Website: bh-photo
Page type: customer-info-address
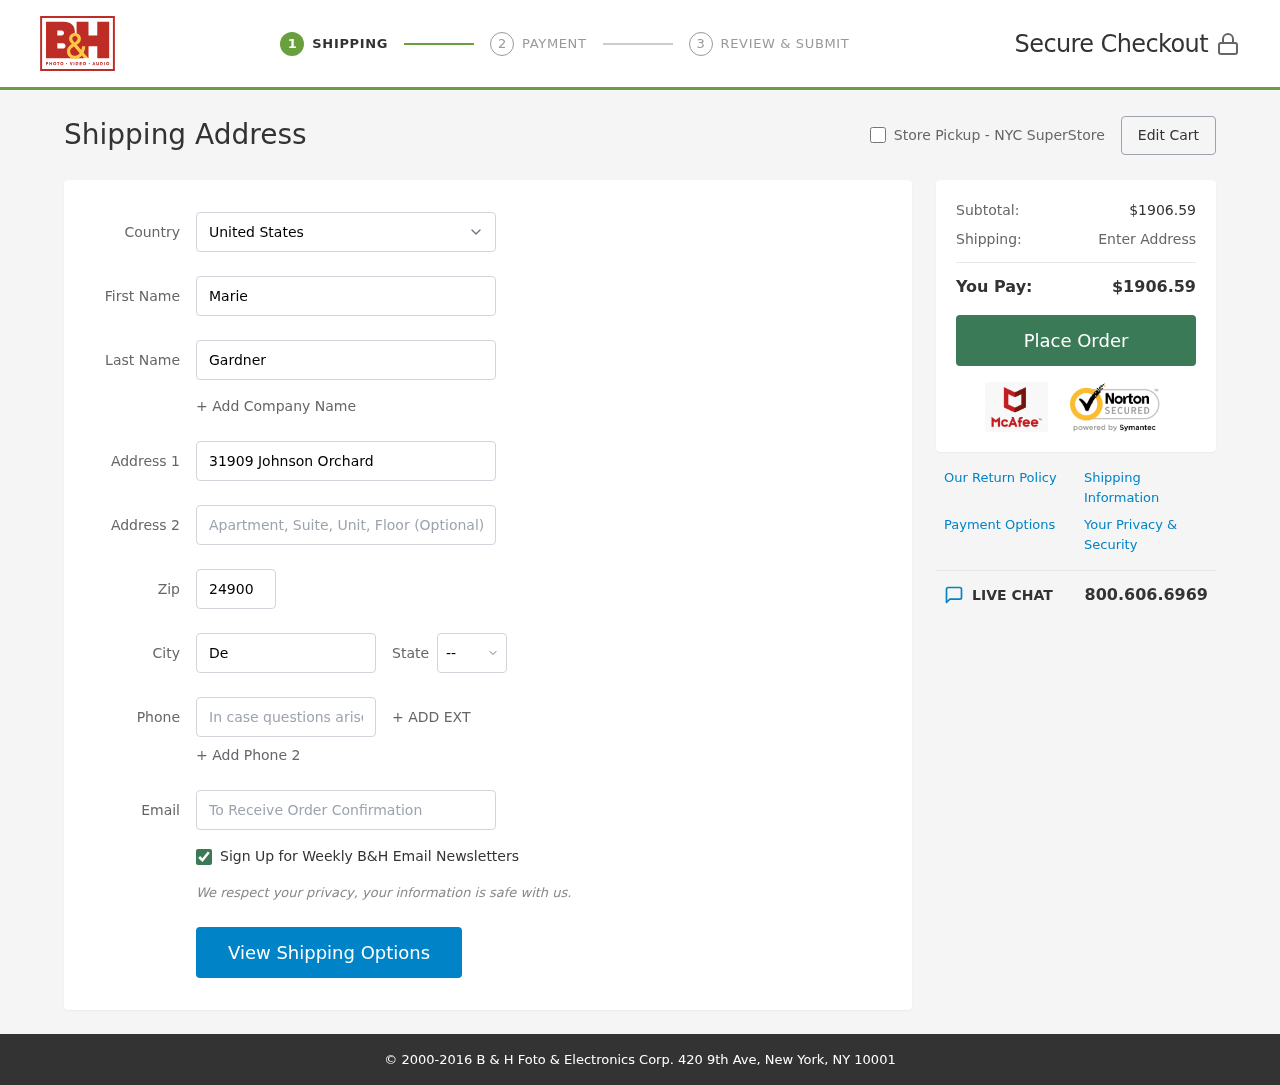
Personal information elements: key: PII_CITY
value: Deanstad
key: PII_COUNTRY
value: United States
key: PII_EMAIL
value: mgardner@hotmail.com
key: PII_FIRSTNAME
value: Marie
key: PII_LASTNAME
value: Gardner
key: PII_PHONE
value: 3738718015
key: PII_POSTCODE
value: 24900
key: PII_STATE_ABBR
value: OH
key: PII_STREET
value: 31909 Johnson Orchard
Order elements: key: ORDER_SUBTOTAL
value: $1906.59
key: ORDER_TOTAL
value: $1906.59